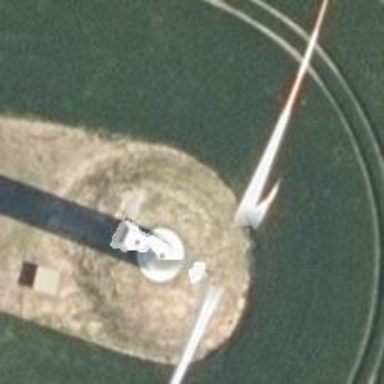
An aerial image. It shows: Wind power generator.